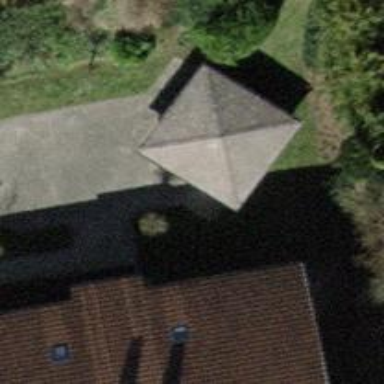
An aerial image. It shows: Shed building.